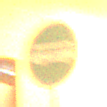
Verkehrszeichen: Busssonderstreifen
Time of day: Night
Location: Outdoor (Urban)
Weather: Clear
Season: NotSpecified
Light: Artificial